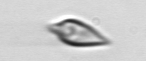
Label: Oxytoxum